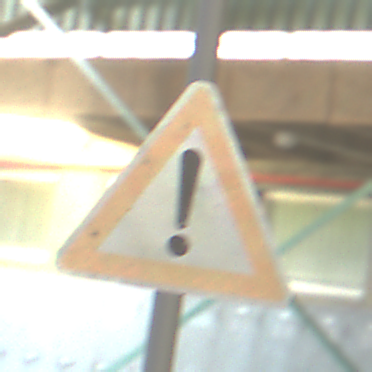
Verkehrszeichen: Gefahrenstelle
Umgebung: Roofed, Special
Tageszeit: MorningAfternoon
Wetter: NotSpecified
Licht: Artificial
Jahreszeit: NotSpecified
Kontrast: MediumContrast